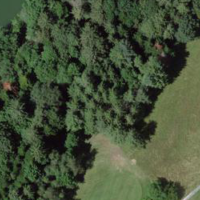
EUNIS habitat code: 53
Species observed at this site:
Ditula angustiorana
Peribatodes rhomboidaria
Limax maximus
Acronicta rumicis
Lymantria monacha
Idaea rusticata
Pterostoma palpina
Yponomeuta evonymella
Endotricha flammealis
Idaea aversata